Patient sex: M
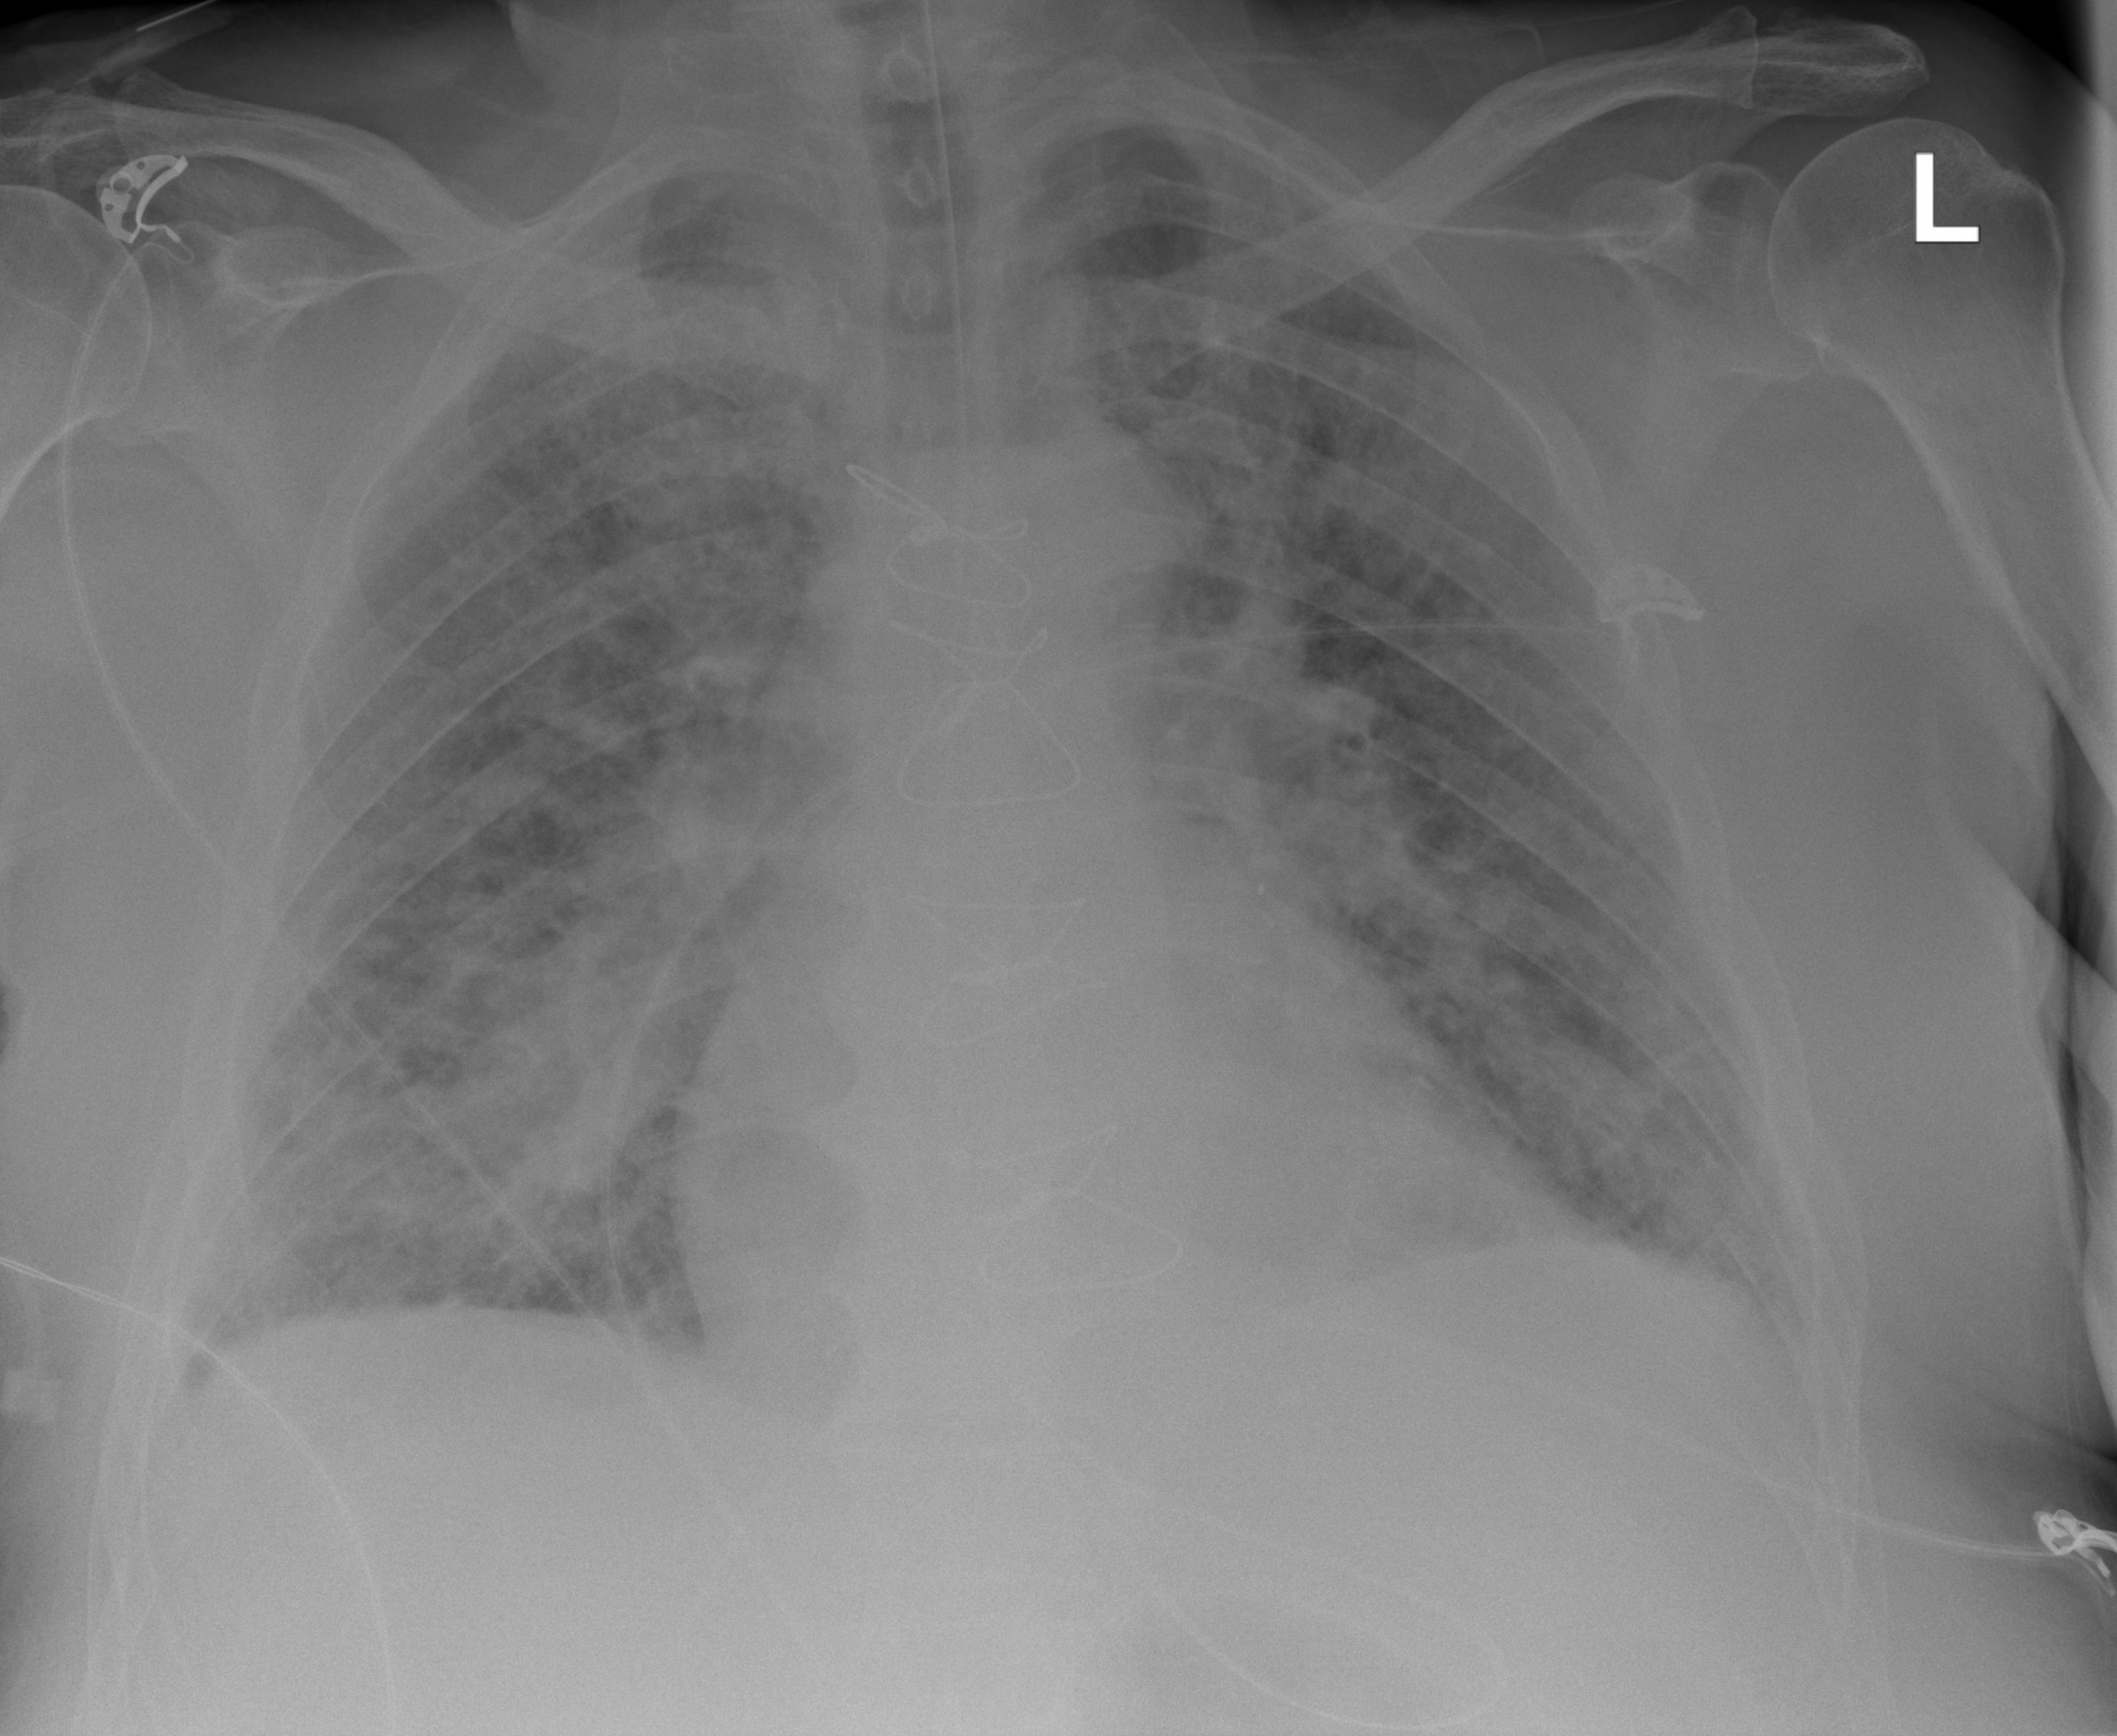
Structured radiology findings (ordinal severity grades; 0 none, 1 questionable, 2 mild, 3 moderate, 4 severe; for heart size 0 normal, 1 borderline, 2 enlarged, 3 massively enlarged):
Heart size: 2
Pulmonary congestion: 2
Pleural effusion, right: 0
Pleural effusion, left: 1
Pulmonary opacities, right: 2
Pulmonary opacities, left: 1
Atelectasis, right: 2
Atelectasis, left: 1